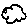
Label: cloud